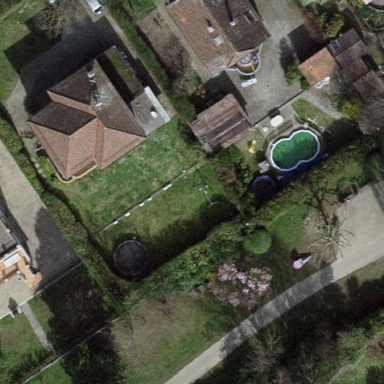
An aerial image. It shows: Garden surrounded by fence.